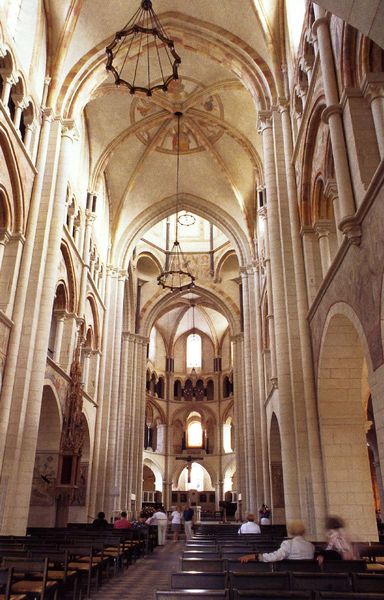
Titel: Stifts- und Pfarrkirche St. Georg und Nikolaus in Limburg an der Lahn
Standort: Limburg a.d. Lahn (EU - D - H)
Schlagwörter: fenster, hell, licht, weiss, architektur, weit, innenraum, weite, kirche, decke, gotik, schiff, bogen, rundbogen, romantik, leuchter, lüster, innenansicht, foto, fotografie, bögen, gewölbe, höhe, groß, altar, bänke, hauptschiff, photo, kirchenschiff, mittelschiff, sandstein, farbfoto, kreuzgratgewölbe, mittelalter, apsis, kirchenraum, rundbögen, gothik, vierung, dreizonig, emporen, absis, säulenbündel